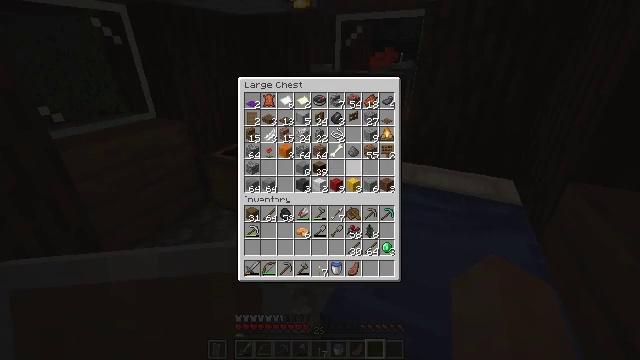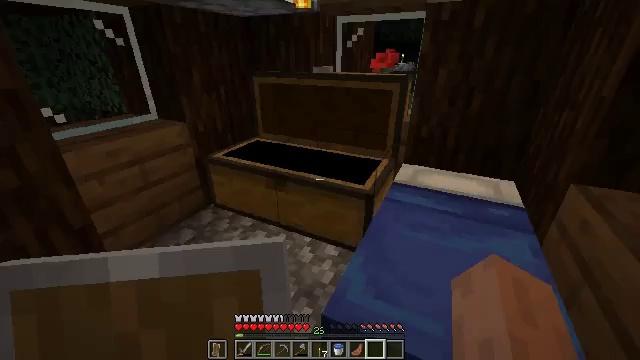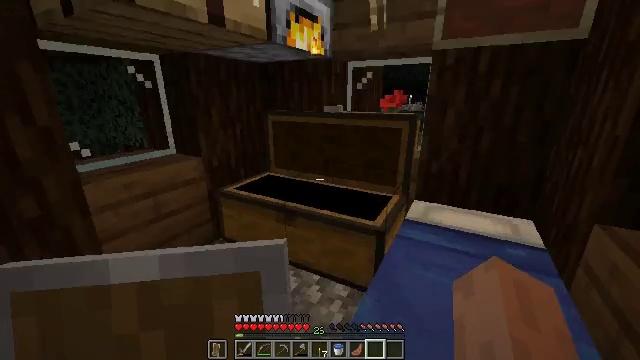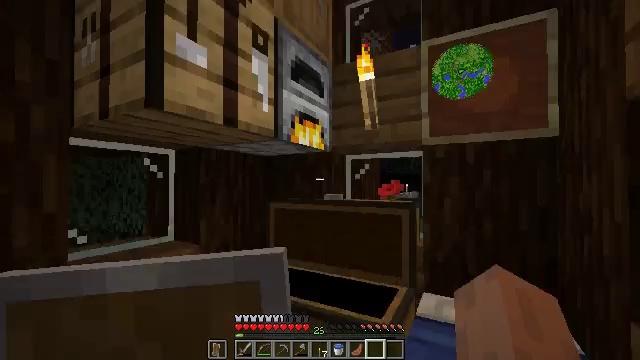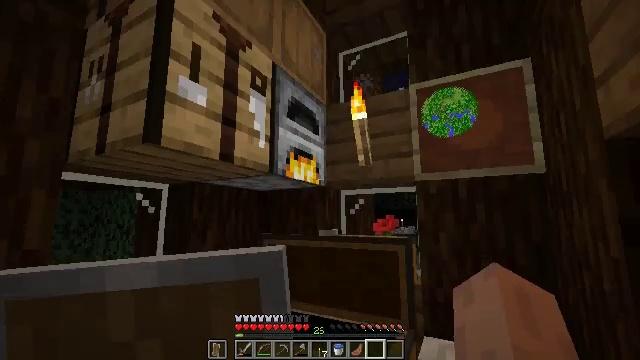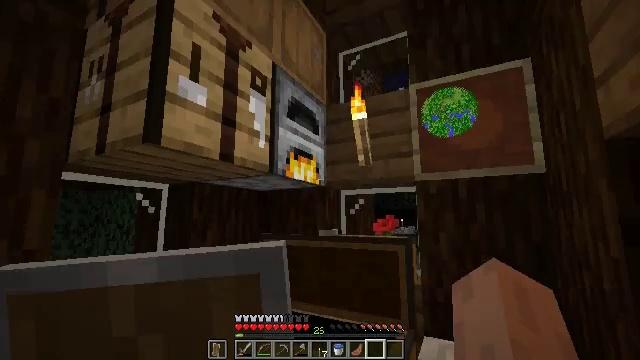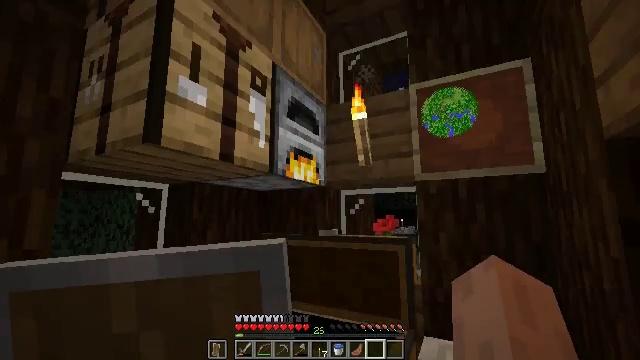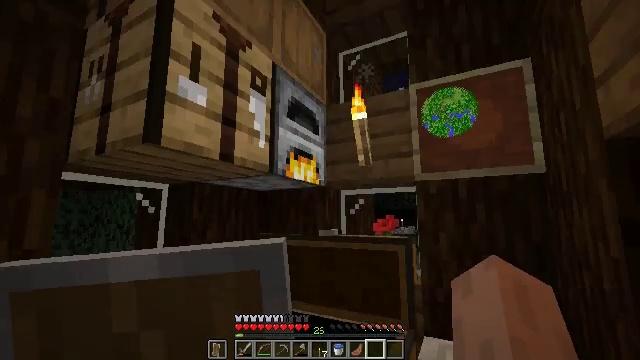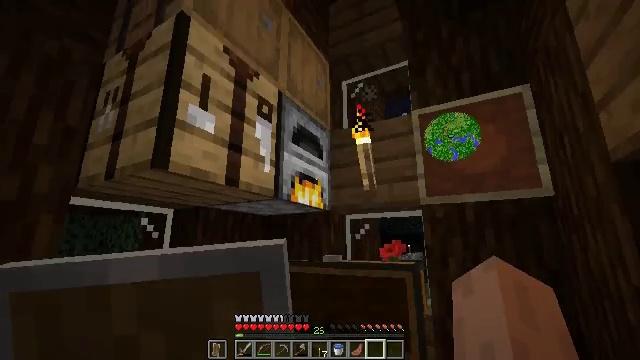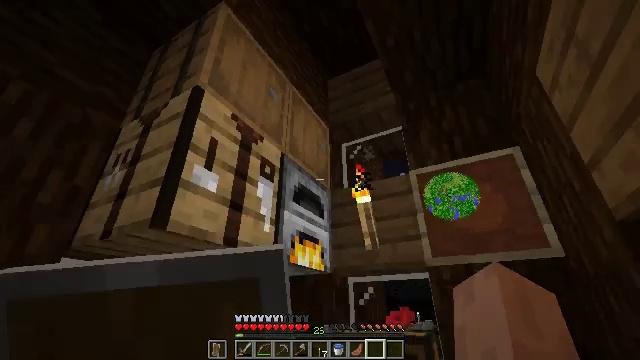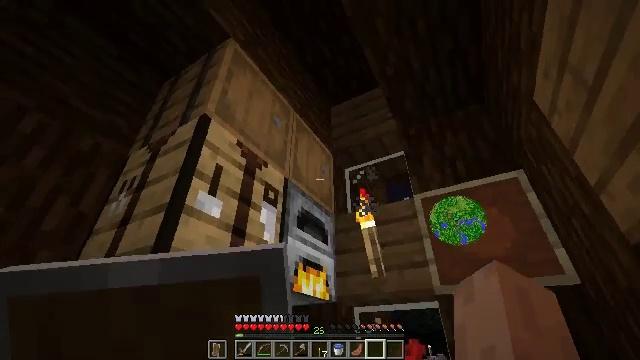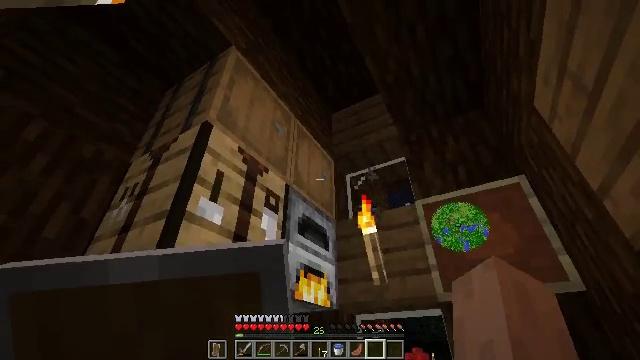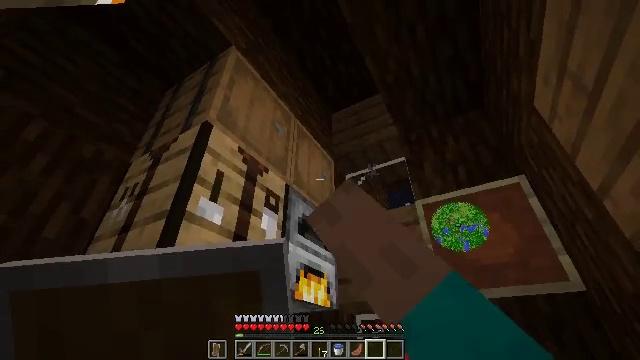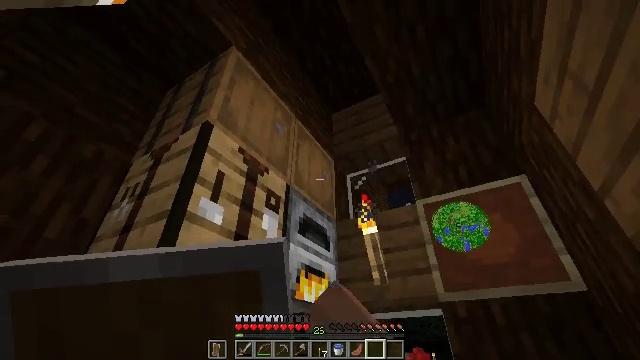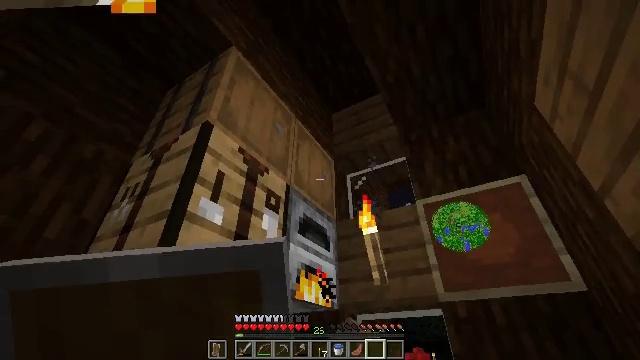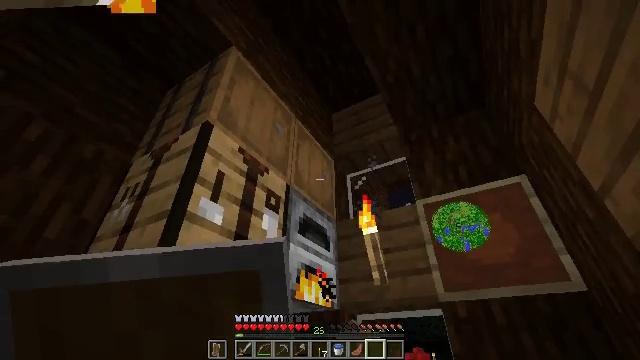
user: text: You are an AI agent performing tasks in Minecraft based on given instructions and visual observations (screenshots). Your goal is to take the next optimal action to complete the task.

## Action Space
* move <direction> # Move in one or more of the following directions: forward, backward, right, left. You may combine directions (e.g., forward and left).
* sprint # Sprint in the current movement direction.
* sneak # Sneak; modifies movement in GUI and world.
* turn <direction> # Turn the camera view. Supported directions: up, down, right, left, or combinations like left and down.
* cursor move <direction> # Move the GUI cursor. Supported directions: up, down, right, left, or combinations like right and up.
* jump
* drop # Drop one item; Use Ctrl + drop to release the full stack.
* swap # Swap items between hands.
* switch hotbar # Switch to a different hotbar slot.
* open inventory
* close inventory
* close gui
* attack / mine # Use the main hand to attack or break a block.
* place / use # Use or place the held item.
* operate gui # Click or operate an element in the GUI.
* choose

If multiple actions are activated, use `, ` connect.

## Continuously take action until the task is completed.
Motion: motion action
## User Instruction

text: Craft an iron door.
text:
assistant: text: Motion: no_op
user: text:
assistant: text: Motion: turn left and up, close gui
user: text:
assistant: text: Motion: turn up
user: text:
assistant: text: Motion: turn right and up
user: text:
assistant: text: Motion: no_op
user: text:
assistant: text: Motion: no_op
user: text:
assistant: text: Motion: no_op
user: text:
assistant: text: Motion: turn left and up
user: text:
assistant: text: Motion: turn up
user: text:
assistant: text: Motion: turn up
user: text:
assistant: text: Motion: turn up, use / place
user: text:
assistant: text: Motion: use / place
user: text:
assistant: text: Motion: use / place
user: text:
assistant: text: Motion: no_op
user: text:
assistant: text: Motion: no_op
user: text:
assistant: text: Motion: open gui
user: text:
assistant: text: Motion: no_op
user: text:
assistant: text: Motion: no_op
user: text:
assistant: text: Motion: cursor move up
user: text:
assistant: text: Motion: cursor move up
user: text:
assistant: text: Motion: sneak, cursor move up
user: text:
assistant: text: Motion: sneak, cursor move left and up
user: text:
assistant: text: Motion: sneak, cursor move left
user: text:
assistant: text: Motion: sneak, cursor move left
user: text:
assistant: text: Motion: sneak, cursor move left
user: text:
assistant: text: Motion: sneak, cursor move left
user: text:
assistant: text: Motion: sneak
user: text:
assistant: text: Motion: sneak, operate gui
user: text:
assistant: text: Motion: sneak, operate gui
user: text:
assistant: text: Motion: sneak